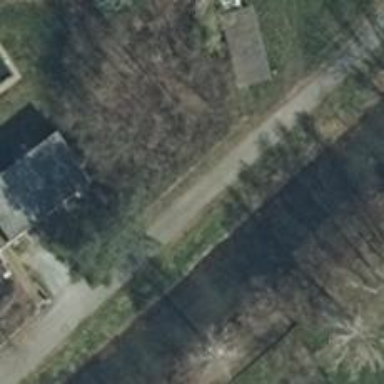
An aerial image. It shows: Asphalt service road with grade 1 tracktype.